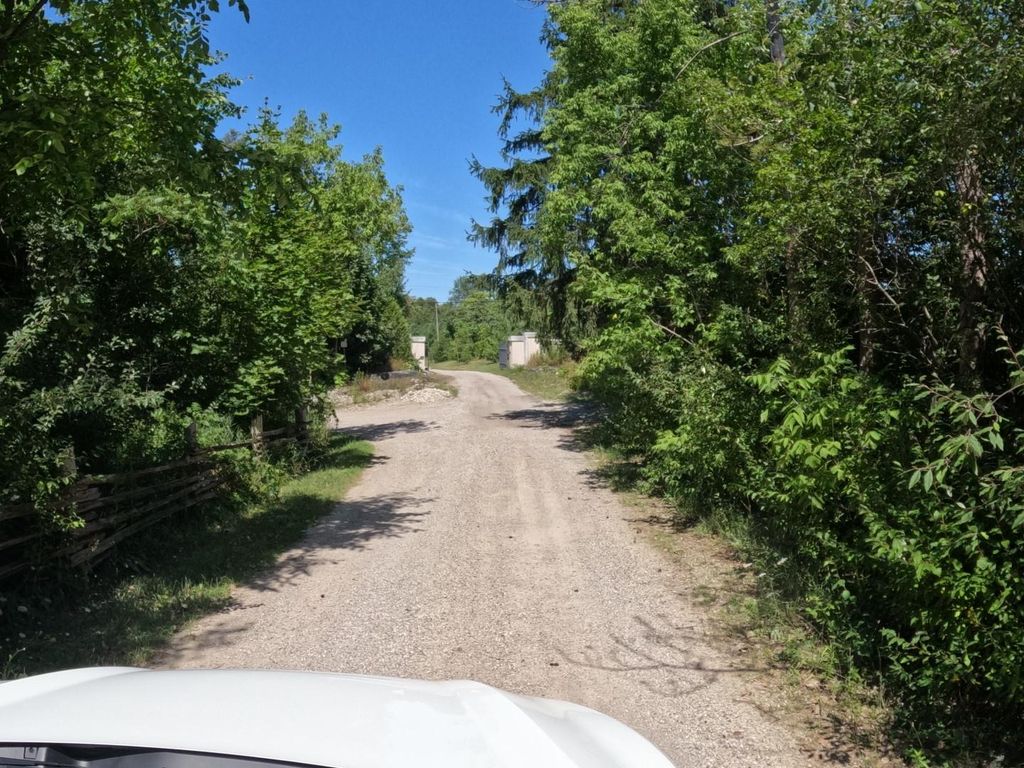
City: kitchener-waterloo